Question: Is there a way to process an image / drawable in Android (Java) to make the last X pixels of the image stretch or repeat to the bottom of the screen. I would like to know if this is possible to achieve and if there is a name for this effect or existing algorithm. Thank you in advance. Just please note that I am aware of 9patch images and it is not the way I want to go with, I explicitly need to apply this in code. Thank you in advance, bellow is an image

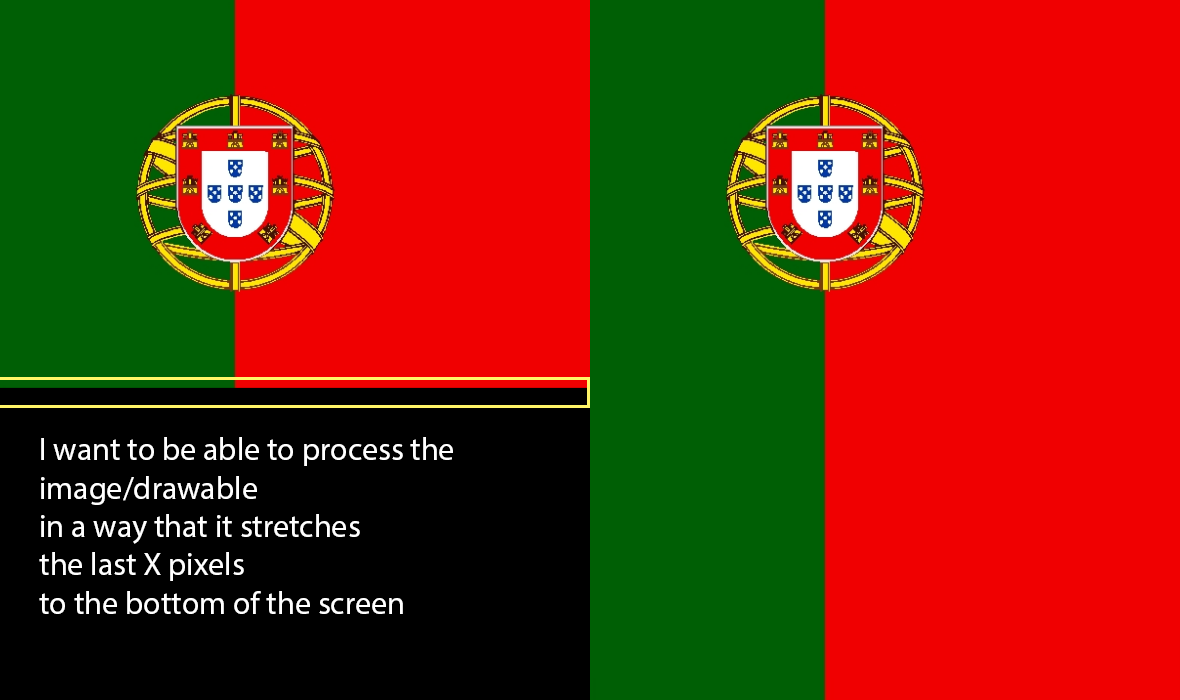
Answer: You can take a strip from the image and use repeat like this
'''
<?xml version="1.0" encoding="utf-8"?>
<bitmap xmlns:android="http://schemas.android.com/apk/res/android"
android:src="@drawable/your_pattern"
android:tileMode="repeat" />
'''
EDIT : If you wanted programmatically
1- crop from the image using this code from <URL> :
'''
private Bitmap cropBitmap1()
{
Bitmap bmp2 = BitmapFactory.decodeResource(this.getResources(), R.drawable.image1);
Bitmap bmOverlay = Bitmap.createBitmap(bmp2.getWidth(), 1, Bitmap.Config.ARGB_8888);
Paint p = new Paint();
p.setXfermode(new PorterDuffXfermode(Mode.CLEAR));
Canvas c = new Canvas(bmOverlay);
c.drawBitmap(bmp2, 0, 0, null);
c.drawRect(30, 30, 100, 100, p);
return bmOverlay;
}
'''
2- The returned bitmap , convert it to bitmapdrawable:
'''
BitmapDrawable navigationBackground =new BitmapDrawable(getResources(),bitmap);
navigationBackground.setTileModeX(Shader.TileMode.REPEAT);
'''